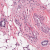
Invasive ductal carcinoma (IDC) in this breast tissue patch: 1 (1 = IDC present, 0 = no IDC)